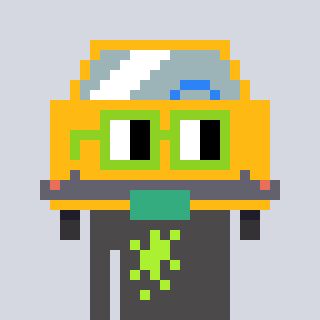
a pixel art character with square light green glasses, a taxi-shaped head and a grayscale-colored body on a cool background